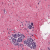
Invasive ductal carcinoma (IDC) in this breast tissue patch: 0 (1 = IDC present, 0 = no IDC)